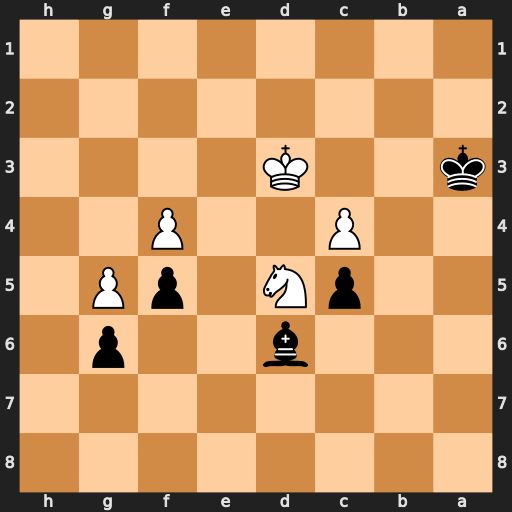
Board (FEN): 8/8/3b2p1/2pN1pP1/2P2P2/k2K4/8/8
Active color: b
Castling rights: -
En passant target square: -
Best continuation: Kb3 Nb6 Bxf4 Nd7 Bd6